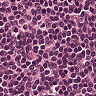
Metastatic tissue present: no